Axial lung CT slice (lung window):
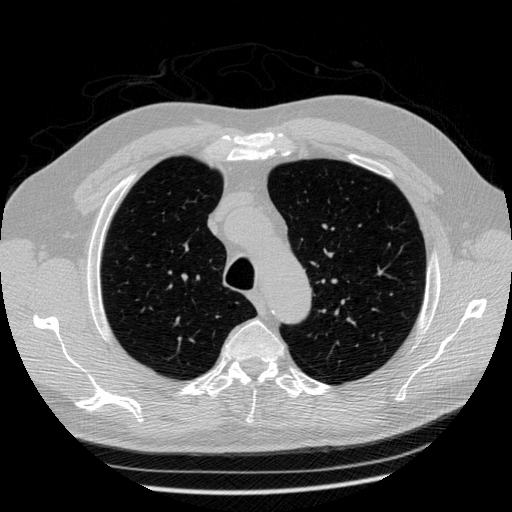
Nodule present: no